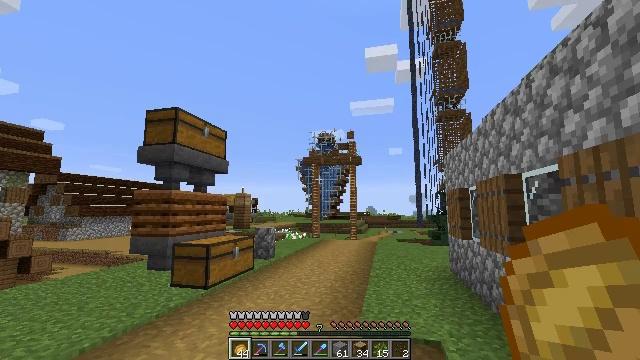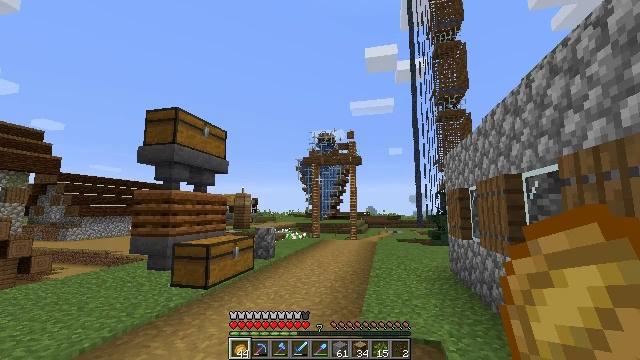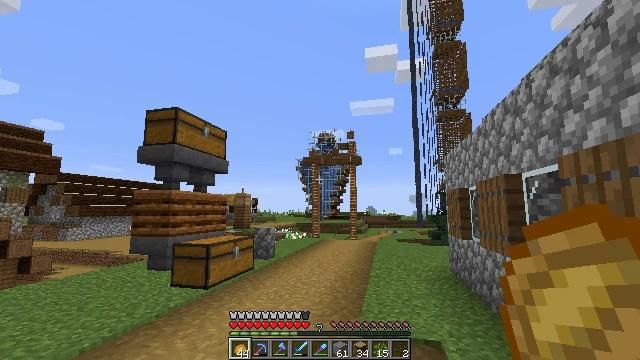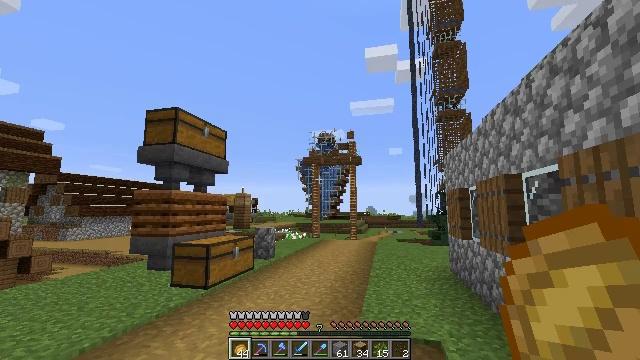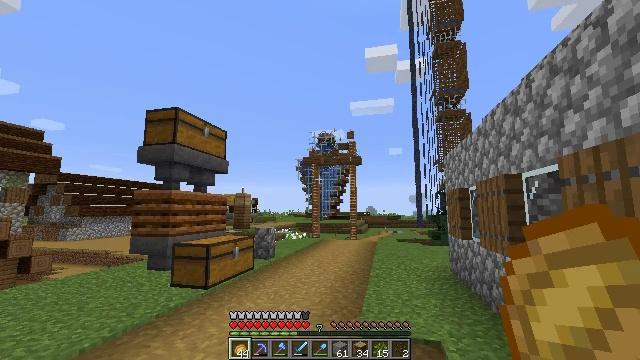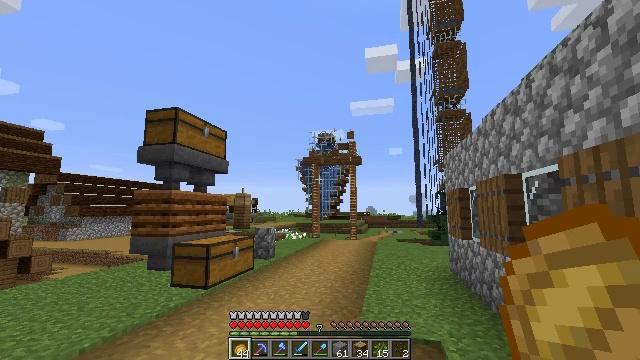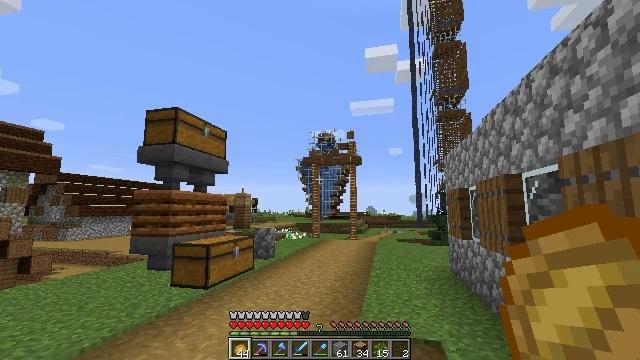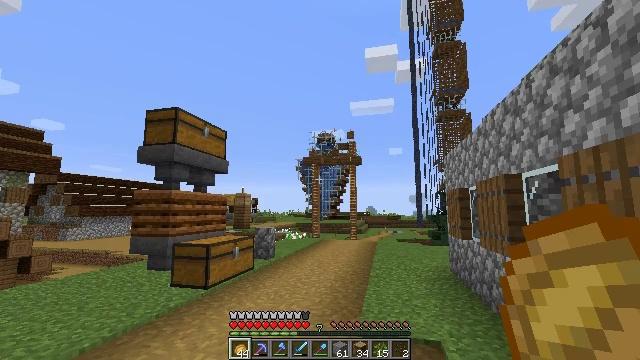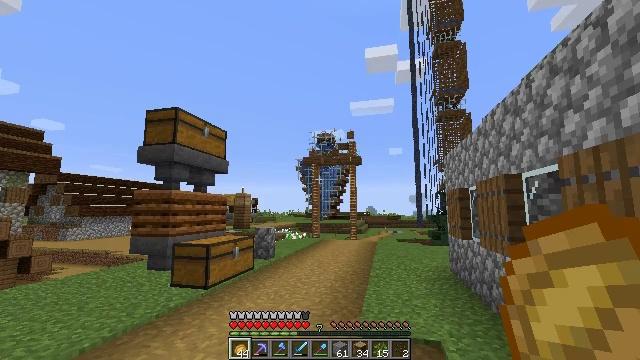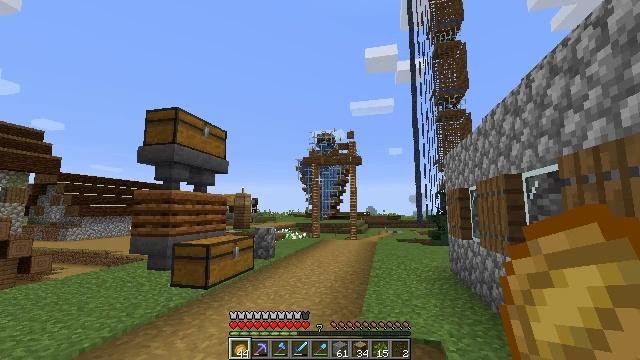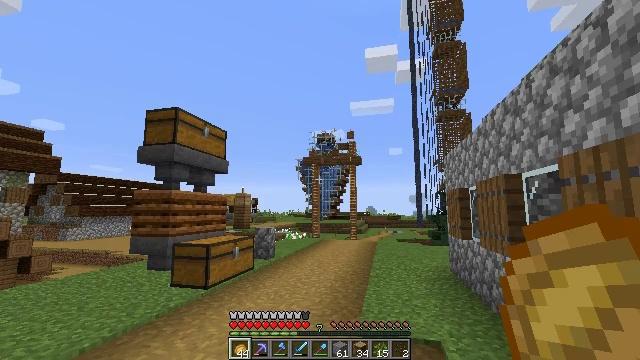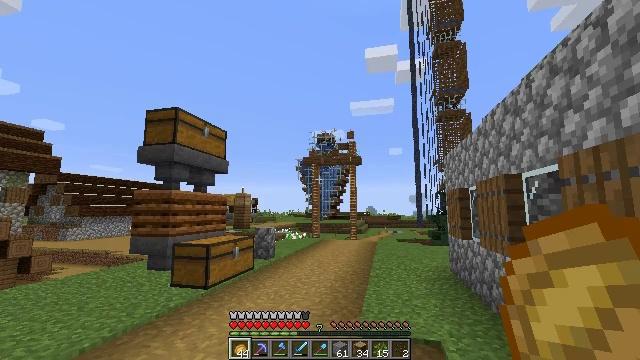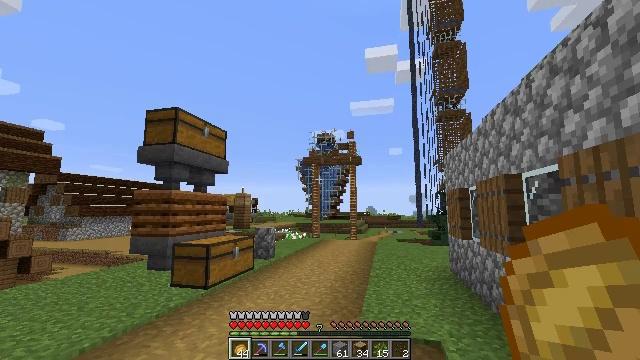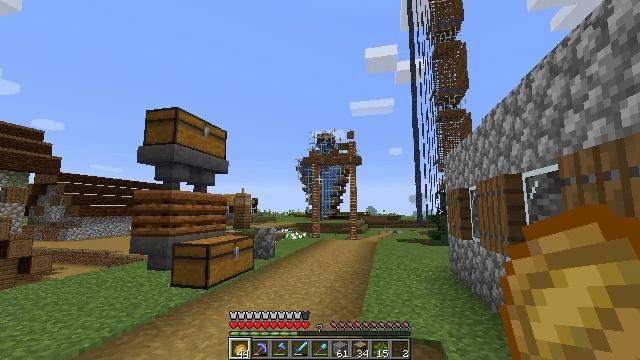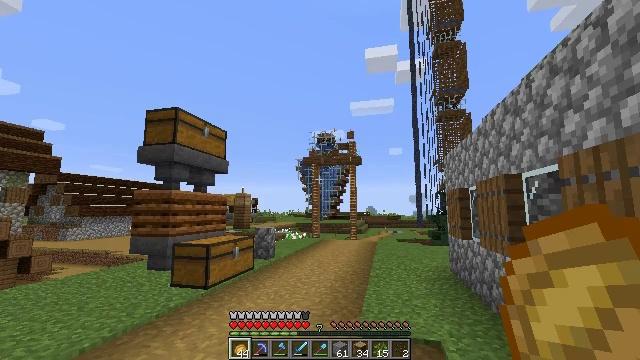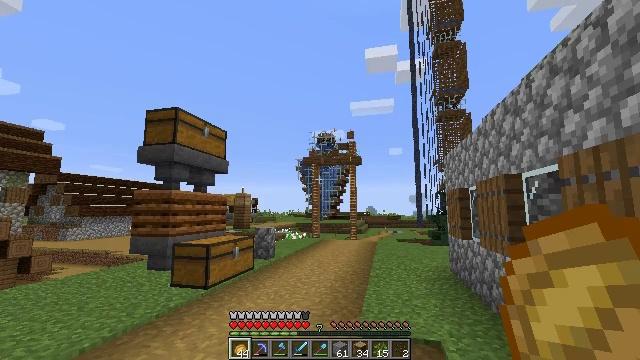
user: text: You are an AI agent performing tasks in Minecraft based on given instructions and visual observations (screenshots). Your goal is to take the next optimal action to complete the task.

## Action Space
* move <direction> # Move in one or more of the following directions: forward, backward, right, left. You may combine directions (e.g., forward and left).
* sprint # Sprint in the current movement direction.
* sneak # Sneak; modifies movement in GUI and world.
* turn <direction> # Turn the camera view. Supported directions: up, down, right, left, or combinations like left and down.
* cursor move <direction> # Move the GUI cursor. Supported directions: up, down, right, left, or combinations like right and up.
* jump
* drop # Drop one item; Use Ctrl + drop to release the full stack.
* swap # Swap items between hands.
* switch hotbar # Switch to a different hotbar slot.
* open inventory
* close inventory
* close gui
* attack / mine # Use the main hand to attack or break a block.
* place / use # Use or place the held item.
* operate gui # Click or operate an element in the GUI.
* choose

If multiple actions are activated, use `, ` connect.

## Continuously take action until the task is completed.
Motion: motion action
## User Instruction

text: Break the brewing stand to collect it.
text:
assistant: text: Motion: no_op
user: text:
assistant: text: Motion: no_op
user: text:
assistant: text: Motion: no_op
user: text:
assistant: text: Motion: no_op
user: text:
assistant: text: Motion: no_op
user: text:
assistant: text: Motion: no_op
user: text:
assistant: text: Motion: no_op
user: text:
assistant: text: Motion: no_op
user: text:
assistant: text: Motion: no_op
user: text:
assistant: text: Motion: no_op
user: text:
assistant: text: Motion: no_op
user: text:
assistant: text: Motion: no_op
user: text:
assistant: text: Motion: no_op
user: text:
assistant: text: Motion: no_op
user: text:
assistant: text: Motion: no_op
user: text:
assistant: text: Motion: no_op
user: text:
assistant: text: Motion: no_op
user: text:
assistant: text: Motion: no_op
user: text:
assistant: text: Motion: no_op
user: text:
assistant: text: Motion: no_op
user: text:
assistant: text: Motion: no_op
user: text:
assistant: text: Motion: no_op
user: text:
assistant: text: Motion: no_op
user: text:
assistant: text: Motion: no_op
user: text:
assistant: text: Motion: no_op
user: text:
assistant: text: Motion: no_op
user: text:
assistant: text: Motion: no_op
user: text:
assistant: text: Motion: no_op
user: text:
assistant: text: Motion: no_op
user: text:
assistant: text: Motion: no_op